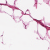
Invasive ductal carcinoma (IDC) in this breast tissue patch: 0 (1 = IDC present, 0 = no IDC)